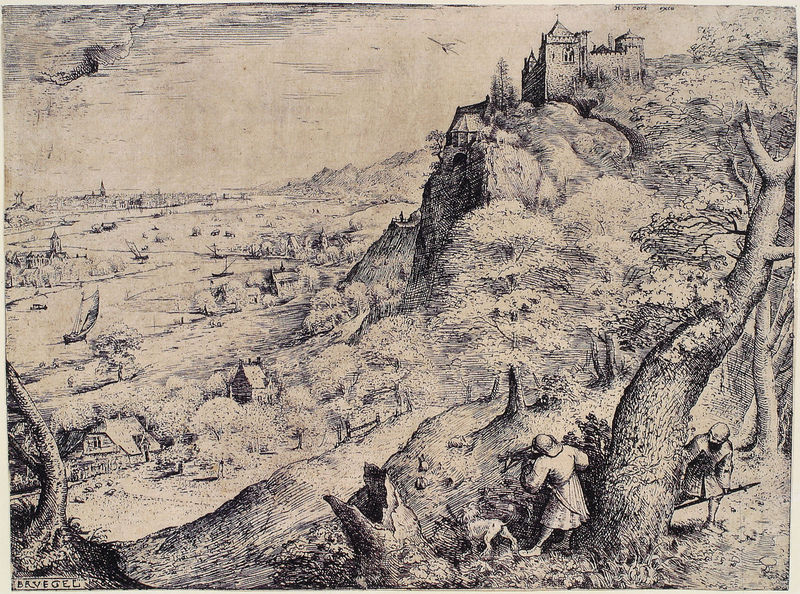
Titel: Hasenjagd
Künstler: Pieter d. Ä. Brueghel
Institution: ausgestellt in Wien, Grafische Sammlung Albertina
Schlagwörter: baum, felsen, himmel, meer, wasser, fluss, landschaft, stadt, hut, männer, zeichnung, haus, hund, weg, wolke, niederlande, ferne, häuser, hütte, kirche, boot, schiff, schiffe, segel, fels, dorf, hütten, lanze, tusche, burg, druckgraphik, lithographie, stich, schwert, jagd, jäger, gewehr, breugel, armbrust, schafe, felde, dof, nordalpin, zielen, bum, b äume, 1530, v ogel